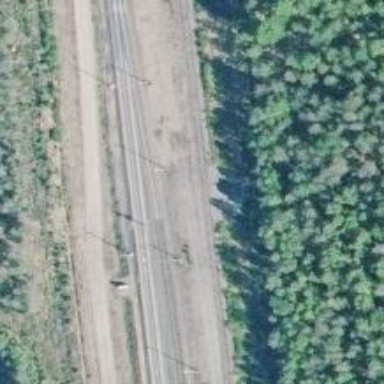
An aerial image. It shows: Rail siding with electrified contact lines for trains.